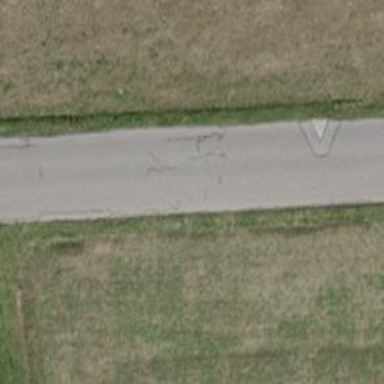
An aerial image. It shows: Unclassified road with asphalt surface and no sidewalk.